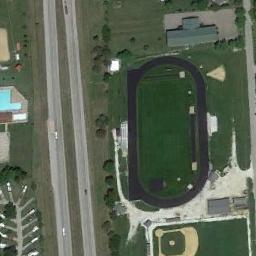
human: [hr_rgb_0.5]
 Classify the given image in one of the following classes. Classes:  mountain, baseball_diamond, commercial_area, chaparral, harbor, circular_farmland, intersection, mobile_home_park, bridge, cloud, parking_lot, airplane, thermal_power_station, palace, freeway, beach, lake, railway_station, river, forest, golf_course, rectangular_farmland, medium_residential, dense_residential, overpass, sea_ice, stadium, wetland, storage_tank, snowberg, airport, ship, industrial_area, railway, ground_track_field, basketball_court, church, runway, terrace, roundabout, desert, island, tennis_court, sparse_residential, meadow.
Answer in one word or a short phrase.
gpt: ground_track_field